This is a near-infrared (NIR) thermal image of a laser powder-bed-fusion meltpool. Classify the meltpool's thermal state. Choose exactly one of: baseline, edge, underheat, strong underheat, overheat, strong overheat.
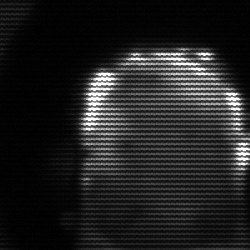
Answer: baseline